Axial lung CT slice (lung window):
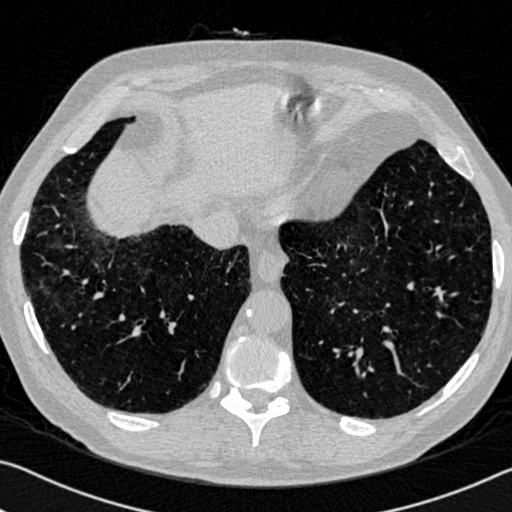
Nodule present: no